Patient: sex M, age 45
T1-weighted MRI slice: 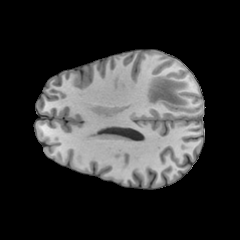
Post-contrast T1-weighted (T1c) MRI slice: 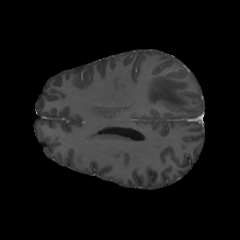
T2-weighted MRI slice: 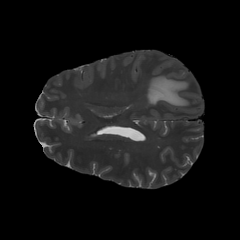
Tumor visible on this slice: yes
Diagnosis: Glioblastoma, IDH-wildtype
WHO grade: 4